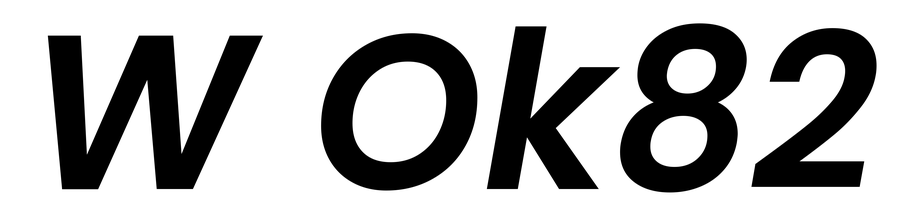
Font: Poppins-SemiBoldItalic